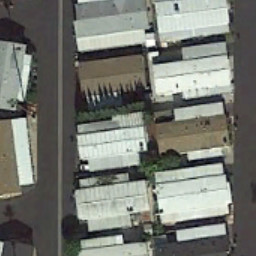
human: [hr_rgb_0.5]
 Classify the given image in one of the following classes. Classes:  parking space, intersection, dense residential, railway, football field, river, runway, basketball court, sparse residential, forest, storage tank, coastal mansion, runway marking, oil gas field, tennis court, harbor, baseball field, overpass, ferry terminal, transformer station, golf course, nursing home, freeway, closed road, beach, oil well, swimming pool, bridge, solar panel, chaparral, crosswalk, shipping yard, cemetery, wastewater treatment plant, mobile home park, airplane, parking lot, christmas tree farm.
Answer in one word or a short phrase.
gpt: mobile home park